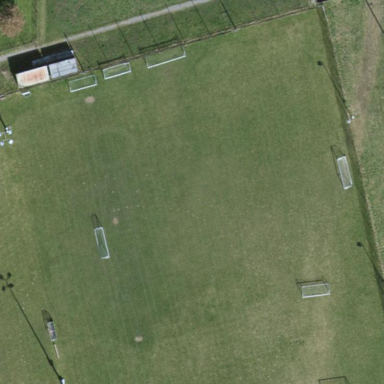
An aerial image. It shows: Soccer pitch for leisureland activities.